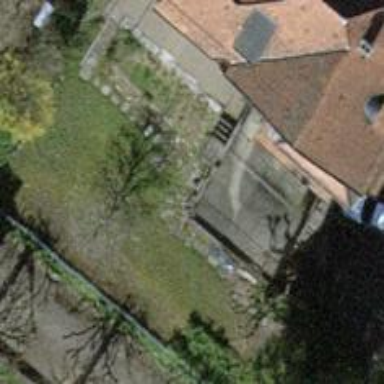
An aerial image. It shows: Group of garages.